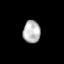
Tissue: lung
Cell type: Myeloid cells
Senescence score: 0.2082
Nuclear area (px): 385
Mean DAPI intensity: 181.743